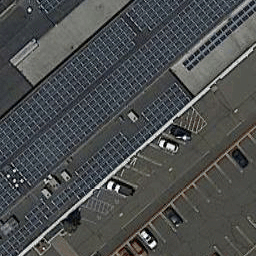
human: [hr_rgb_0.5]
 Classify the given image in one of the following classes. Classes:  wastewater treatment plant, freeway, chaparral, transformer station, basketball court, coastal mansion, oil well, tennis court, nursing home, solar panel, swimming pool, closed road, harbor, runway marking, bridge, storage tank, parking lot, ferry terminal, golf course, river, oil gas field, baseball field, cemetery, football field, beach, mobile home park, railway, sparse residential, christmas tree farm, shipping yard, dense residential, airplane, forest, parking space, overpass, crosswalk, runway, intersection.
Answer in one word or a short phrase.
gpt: solar panel